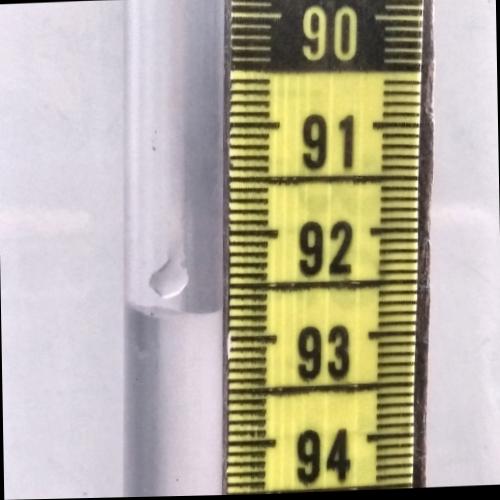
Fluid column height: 92.7 cm